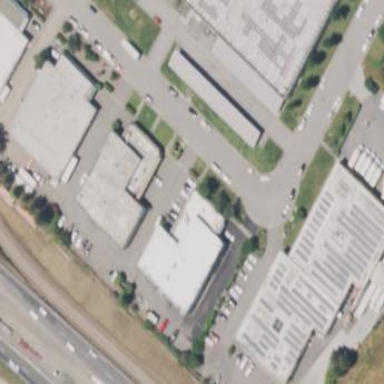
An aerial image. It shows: Commercial area.